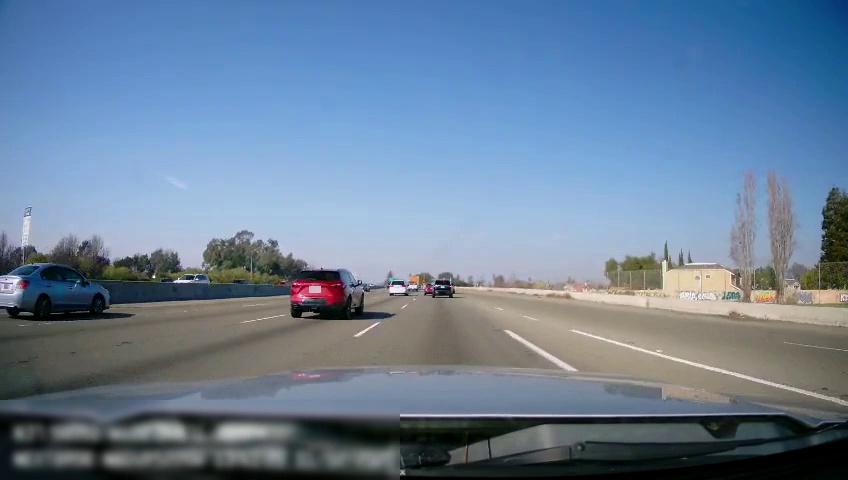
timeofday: Day
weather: Sunny
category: Drivable Space
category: Vehicles | SUV
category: Vehicles | SUV
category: Vehicles | Car
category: Vehicles | SUV
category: Vehicles | Car
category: Vehicles | SUV
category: Lanes | Current Lane
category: Lanes | Alternate Lane
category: Lanes | Alternate Lane
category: Lanes | Alternate Lane
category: Lanes | Alternate Lane
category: Lanes | Alternate Lane
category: Traffic | Signs